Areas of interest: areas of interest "Park Square"
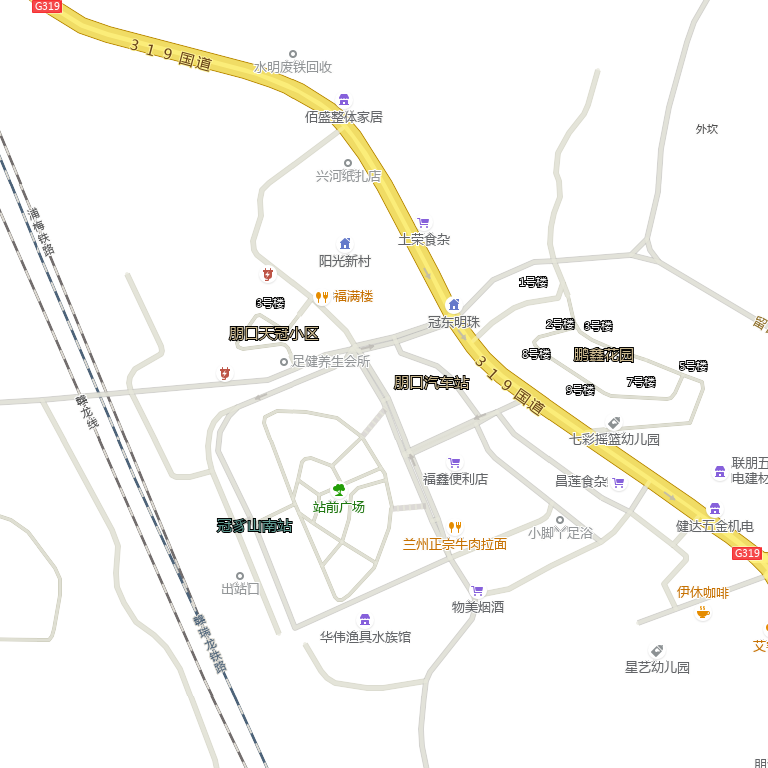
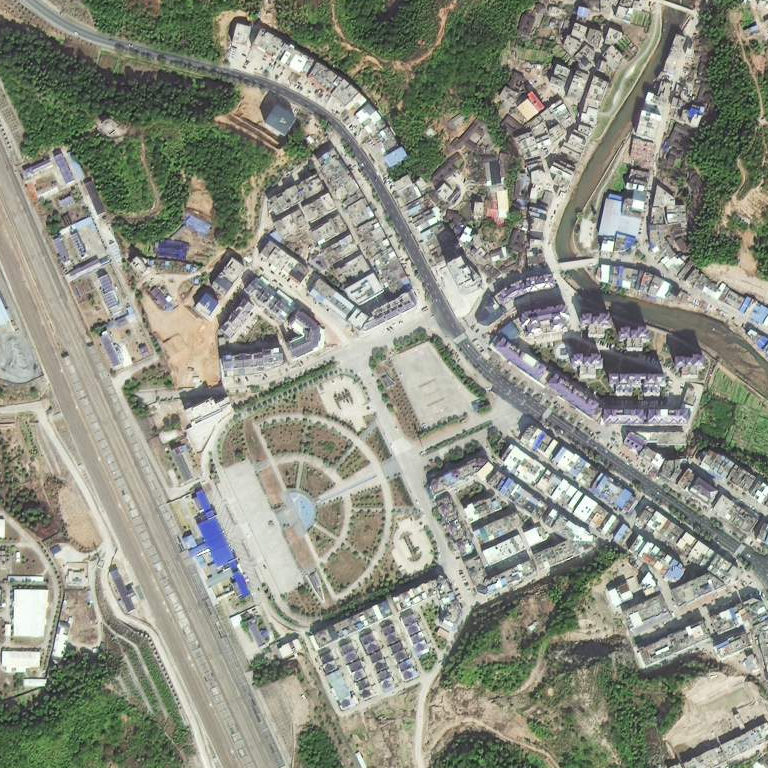